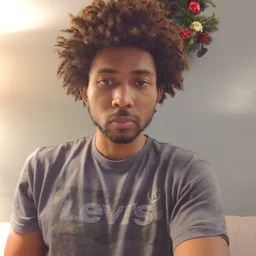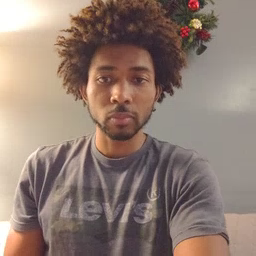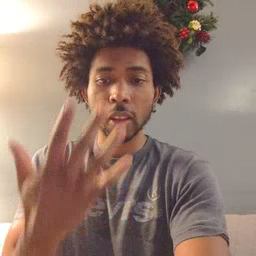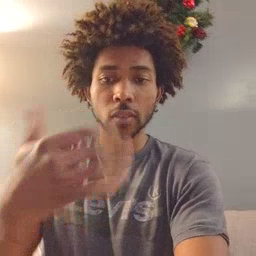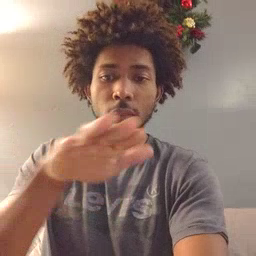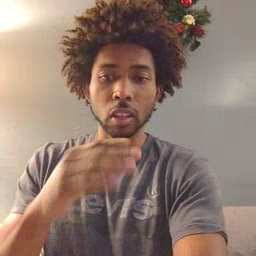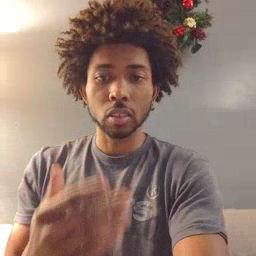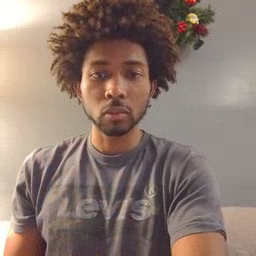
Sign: mitten